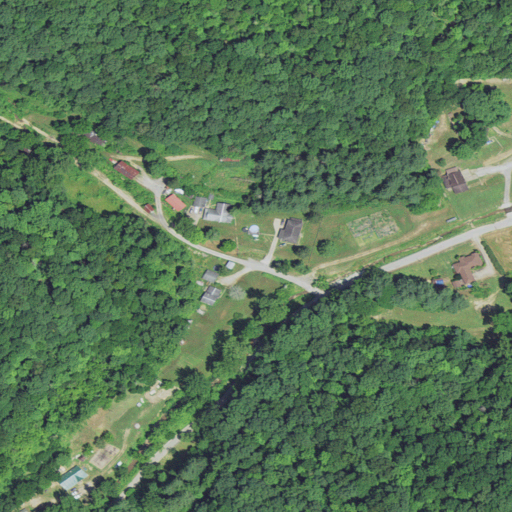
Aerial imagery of valley in West Virginia named Smith Hollow containing deciduous forest, open development, mixed forest, pasture, and low intensity development